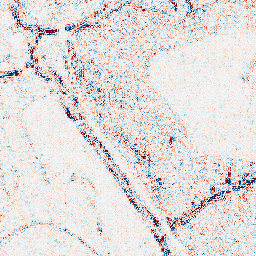
Category: wavelet
Decomposition family: wavelet_reverse_biorthogonal
Decomposition parameters: wavelet: rbio3.5
level: 1
Upsampling method: nearest
Upsampling parameters: scale: 8
Upsampling scale: 8